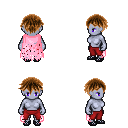
a pixel art fantasy rpg character, female body template, dark elf, purple skin, pink tattered cape, red pants, brown short bangs hairstyle, ghillies, four views (front, back, left, right), 2x2 character sprite sheet, small pixel art, hard edges, no anti-aliasing